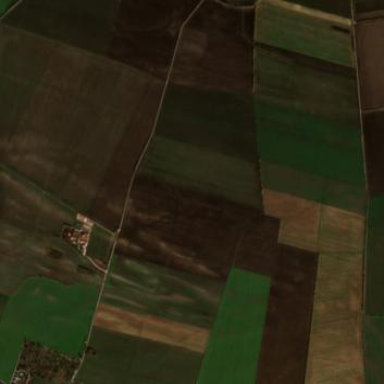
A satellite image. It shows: Picturesque farmland scene.